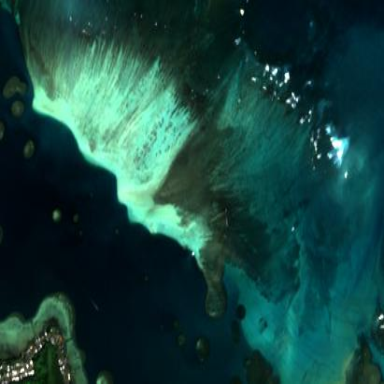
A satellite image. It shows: Natural reef made of sand.